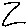
Label: zigzag